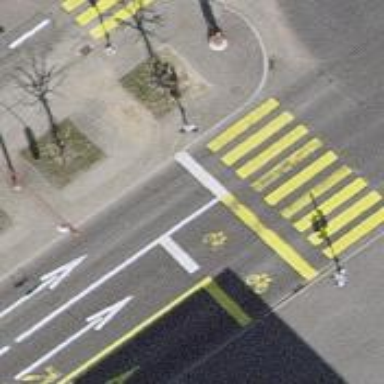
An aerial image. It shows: Primary asphalt road with lane markings and shared bus lane on the right for cyclists.